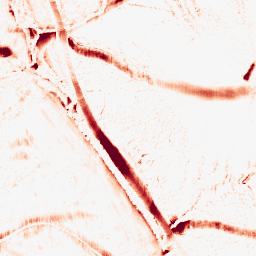
Category: morphological
Decomposition family: morphological_ellipse
Decomposition parameters: operation: opening
width: 20
height: 10
Upsampling method: bicubic_3x
Upsampling parameters: scale: 3
Upsampling scale: 3